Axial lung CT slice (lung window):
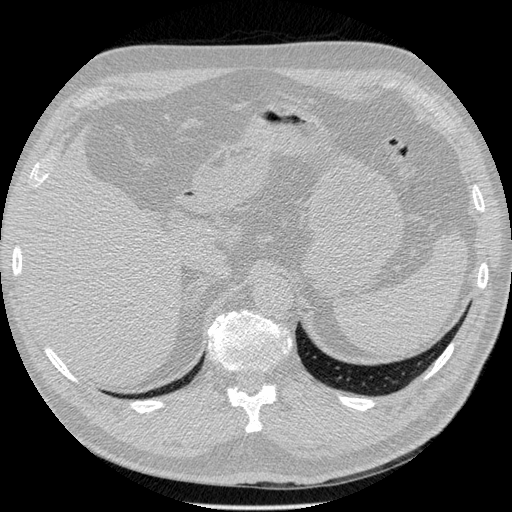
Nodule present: no